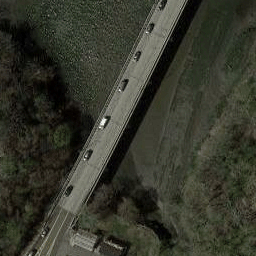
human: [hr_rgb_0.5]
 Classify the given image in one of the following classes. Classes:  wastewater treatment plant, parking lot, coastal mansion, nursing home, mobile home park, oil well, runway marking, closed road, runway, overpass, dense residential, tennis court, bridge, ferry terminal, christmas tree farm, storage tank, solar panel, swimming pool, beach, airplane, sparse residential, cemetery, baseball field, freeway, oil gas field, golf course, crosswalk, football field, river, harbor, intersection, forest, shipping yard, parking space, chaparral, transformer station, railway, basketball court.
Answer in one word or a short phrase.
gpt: bridge